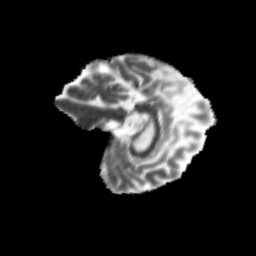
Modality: MD
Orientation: sagittal
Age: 67
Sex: female
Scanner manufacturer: siemens
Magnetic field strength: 3 T
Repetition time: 4.71 s
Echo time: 0.0906 s